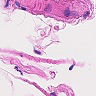
Metastatic tissue present: no